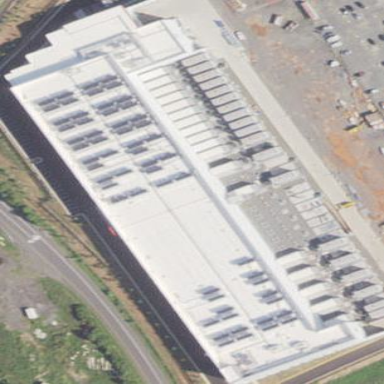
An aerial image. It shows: Data center building.